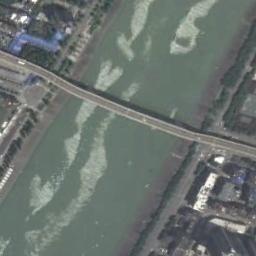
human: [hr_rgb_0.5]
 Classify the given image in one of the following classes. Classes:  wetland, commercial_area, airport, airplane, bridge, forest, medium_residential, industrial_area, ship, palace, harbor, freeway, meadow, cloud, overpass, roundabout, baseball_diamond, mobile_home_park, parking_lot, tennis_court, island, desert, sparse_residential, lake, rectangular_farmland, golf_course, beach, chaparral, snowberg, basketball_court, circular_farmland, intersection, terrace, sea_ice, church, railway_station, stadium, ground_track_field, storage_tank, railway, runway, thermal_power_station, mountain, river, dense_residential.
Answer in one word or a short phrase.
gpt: bridge